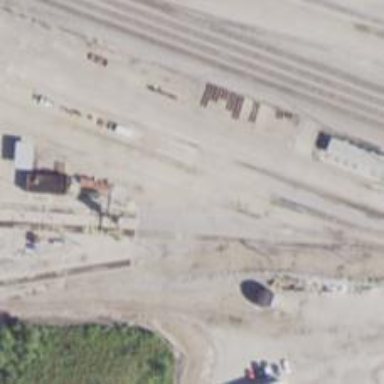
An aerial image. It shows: Level crossing along the railway.